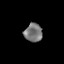
Tissue: skin
Cell type: Epithelial cells
Senescence score: 0.2808
Nuclear area (px): 320
Mean DAPI intensity: 121.103